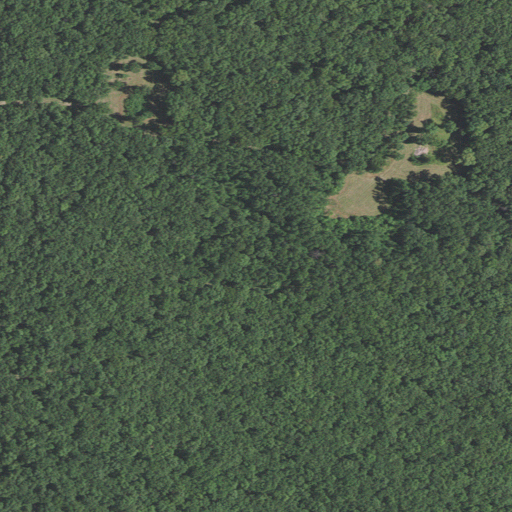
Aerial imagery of mountain in Missouri named Buck Mountain containing deciduous forest, mixed forest, and evergreen forest